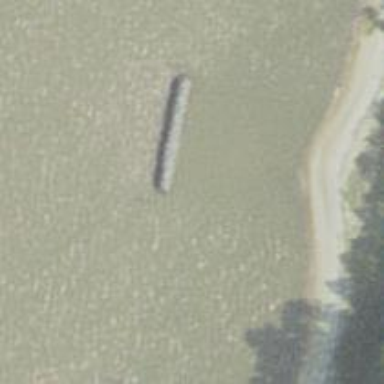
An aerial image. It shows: Breakwater structure.